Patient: sex M, age 29
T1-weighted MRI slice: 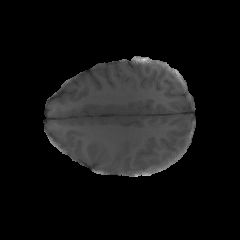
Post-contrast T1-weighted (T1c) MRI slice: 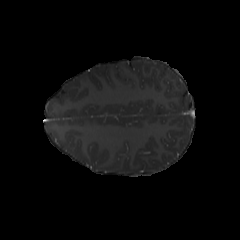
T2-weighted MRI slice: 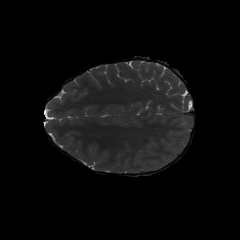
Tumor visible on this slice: no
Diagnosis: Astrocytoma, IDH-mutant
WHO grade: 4